Question: As a developer and constant user of minipfoler, I use stakoverflow as the benchmark for my .NET sites. That is because the entire stack network is just a blazingly fast.
I know miniprofiler is used on stackexchange. There is a whole developers thing that can be used on stack but can we enable the stats to see how fast it really is?
I might be bit over obsessive here - but I am looking to improve permanences in milliseconds and the only viable benchmark is a large and complex site like stack exchange.
I know it might be a security issue to see live data but I just really want a benchmark (screenshot / guidelines) to see how far I can optimize my .NET MVC web application.
My actual IIS and MVC performance is fantastic and I think I am more concerned about server replies and client side stuff. So can I (and should I) put more effort into smashing down this response time?
This site is hosted in Azure Cloupapp and using Azure DB - I know about 60~180ms is used on connection times that are out of my control.
How can I improve times between Paint, Load and Complete?

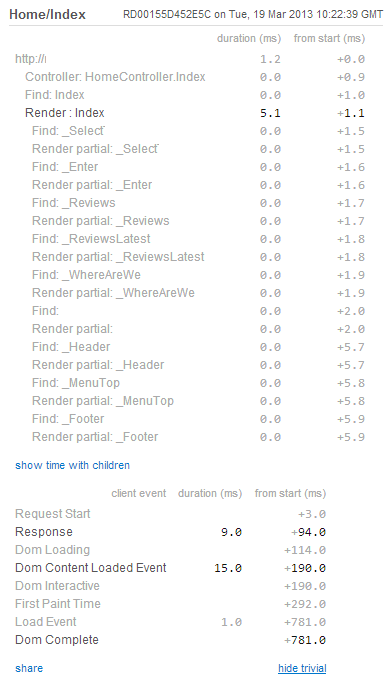
Answer: I find that I answer my own question on StackExchange more often now a days. Not sure what that means. But this in interesting what I found while dealing with other Q&A's (And it answered this question)
> Yes, you should avoid the obvious beginner mistakes of string
concatenation, the stuff every programmer learns their first year on
the job. But after that, you should be more worried about the
maintainability and readability of your code than its performance. And
that is perhaps the most tragic thing about letting yourself get
sucked into micro-optimization theater --
<URL>
There is no real problem in performance or serious delays. Its just an obsession that wont lead to much satisfaction.
The 'dudes' got a point. As long as my code is readable and it runs fast - what the heck more do I want?
PERFECTION! - Waste of time, lol@me!